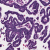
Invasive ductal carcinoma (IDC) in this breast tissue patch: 0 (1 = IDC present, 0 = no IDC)